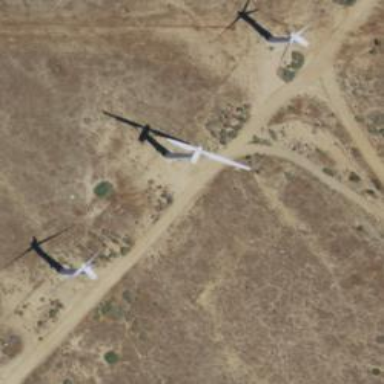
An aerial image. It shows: Wind power generator employing wind turbines.